Current action and preconditions to check: path_clear

Your task: For each precondition in the list above, predict whether it will hold at this action.

Consider the current scene as observed from the mobile robot's camera, and analyze the predicted future states of all dynamic agents (e.g., people, animals, vehicles, or any moving entities) within the NEXT SECOND.

IMPORTANT: Only answer "very likely" if you are absolutely certain—based on strong, clear evidence—that a dynamic agent will violate the precondition in the predicted future state. Do NOT answer "very likely" for unlikely, ambiguous, or low-probability risks.

Ask yourself for each precondition: Is there a high probability, with clear and convincing evidence, that the predicted future states of any dynamic agent will interfere with the predicted future state of the currently executing action within the NEXT SECOND, causing that precondition to fail?

Assess the risk level based on these predictions. Use "likely" or "very likely" if motions create a clear risk of interference.

Use "neutral" or "improbable" if agents are nearby but their predicted paths are clearly diverging or non-conflicting.

Failure Risk Categories: "very improbable", "improbable", "neutral", "likely", "very likely"

Answer Format: Output ONLY the probability_of_failure value from these categories: "very improbable", "improbable", "neutral", "likely", "very likely"

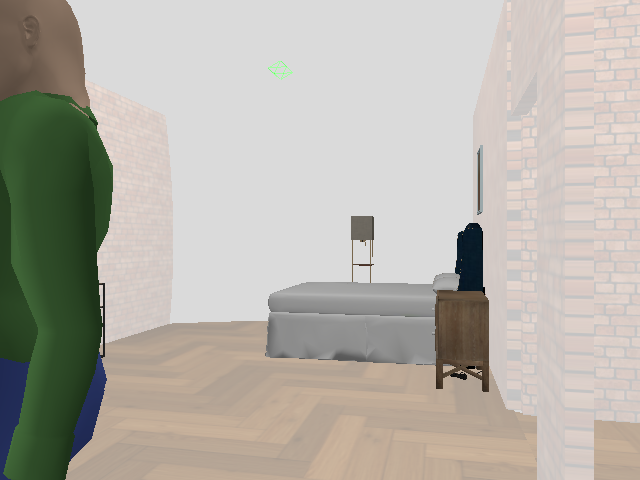

Answer: very likely